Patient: sex M, age 61
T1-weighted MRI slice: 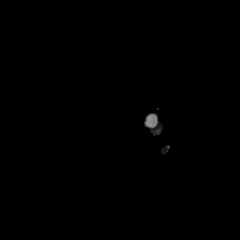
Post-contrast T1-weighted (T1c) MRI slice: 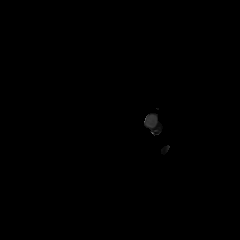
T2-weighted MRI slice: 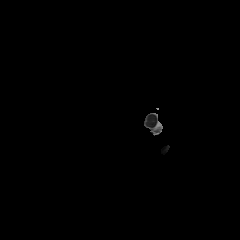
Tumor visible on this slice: no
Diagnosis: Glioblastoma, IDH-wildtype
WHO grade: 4